Aerial crown-view tile of a tropical tree (Barro Colorado Island, Panama), acquired 20250414:
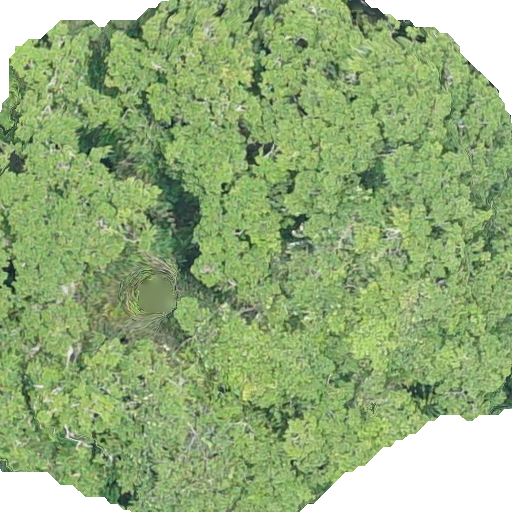
Species: Brosimum alicastrum
GBIF accepted scientific name: Brosimum alicastrum
Crown area: 438.816 m²